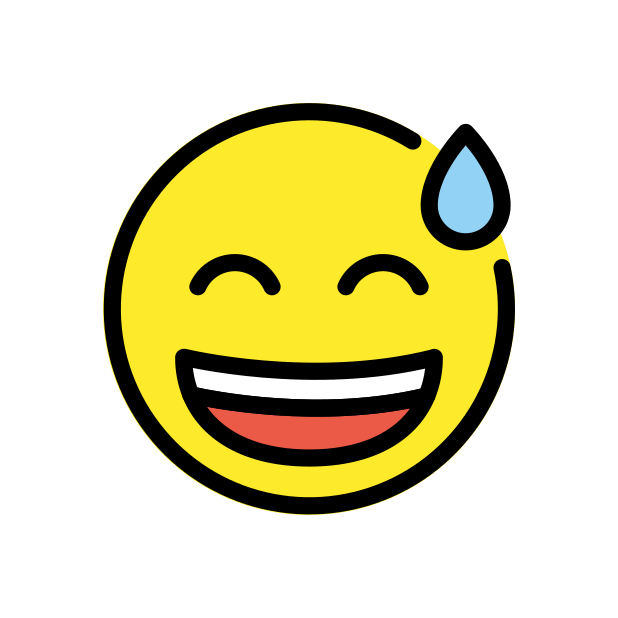
Emoji: 😅
Name: smiling face with open mouth and cold sweat
Unicode: 0x1f605